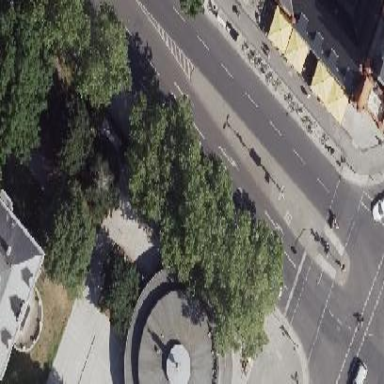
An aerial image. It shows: Traffic island along the road.